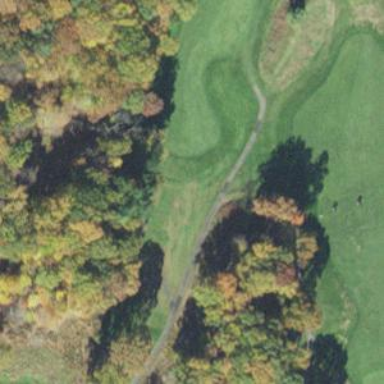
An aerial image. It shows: Golf tee.